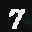
Label: 7